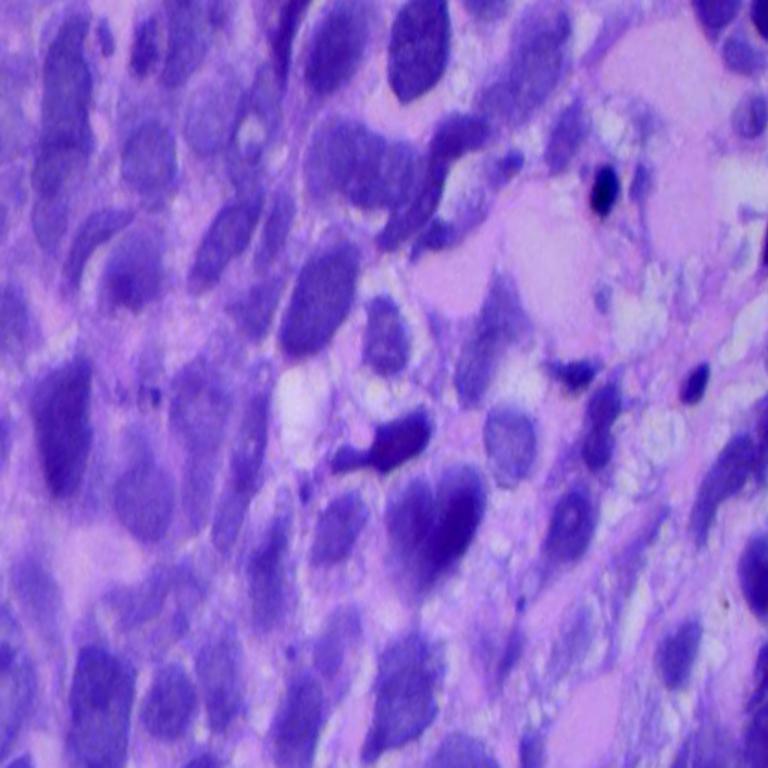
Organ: lung
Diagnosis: squamous carcinomas